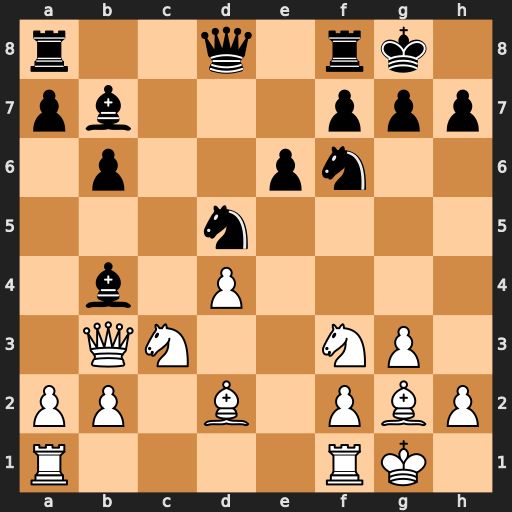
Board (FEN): r2q1rk1/pb3ppp/1p2pn2/3n4/1b1P4/1QN2NP1/PP1B1PBP/R4RK1
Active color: w
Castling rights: -
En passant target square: -
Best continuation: Nxd5 Bxd5 Qxb4